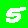
Digit: 5